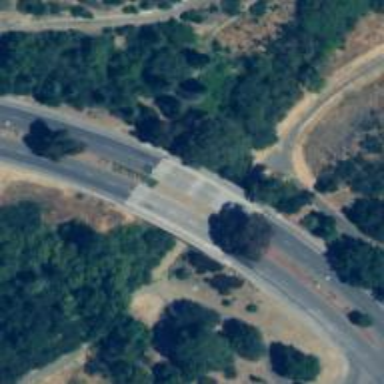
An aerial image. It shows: Secondary road crossing viaduct.